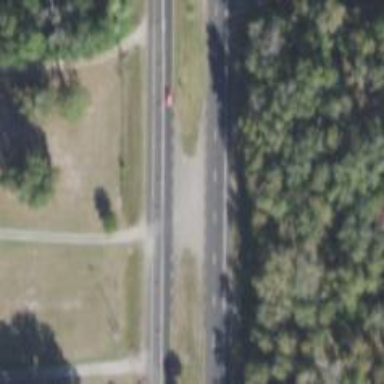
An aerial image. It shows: Primary road with asphalt surface.